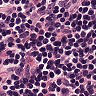
Metastatic tissue present: no